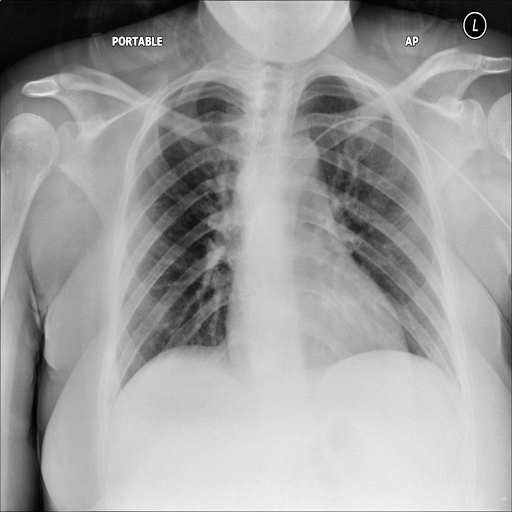
Finding: NORMAL